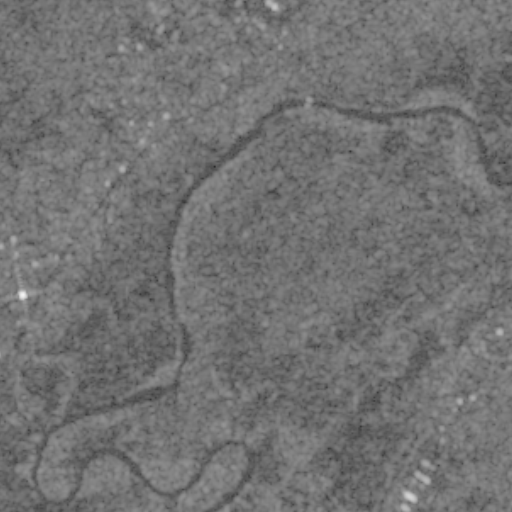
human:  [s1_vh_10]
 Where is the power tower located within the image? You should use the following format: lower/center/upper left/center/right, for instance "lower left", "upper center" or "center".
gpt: The power tower is located in the upper left of the image.
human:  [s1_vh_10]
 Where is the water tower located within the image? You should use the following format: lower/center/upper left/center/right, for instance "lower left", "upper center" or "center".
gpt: The water tower is located in the lower right of the image.
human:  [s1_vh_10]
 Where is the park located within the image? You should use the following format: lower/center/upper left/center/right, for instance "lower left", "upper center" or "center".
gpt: There is no park in the image.

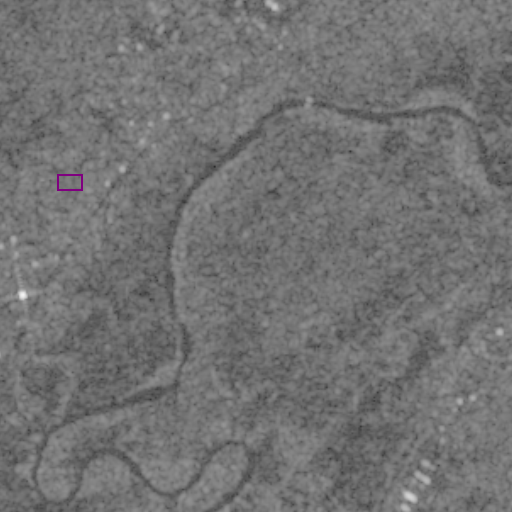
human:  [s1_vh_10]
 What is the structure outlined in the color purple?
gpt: The structure outlined in purple is a park.
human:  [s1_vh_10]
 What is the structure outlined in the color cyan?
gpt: There is no cyan outline.